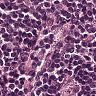
Metastatic tissue present: no